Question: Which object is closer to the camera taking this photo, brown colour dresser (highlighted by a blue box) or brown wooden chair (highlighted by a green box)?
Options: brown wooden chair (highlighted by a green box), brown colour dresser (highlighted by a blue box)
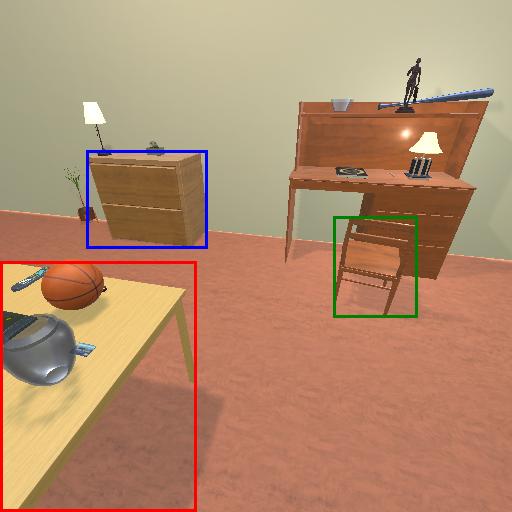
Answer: brown wooden chair (highlighted by a green box)